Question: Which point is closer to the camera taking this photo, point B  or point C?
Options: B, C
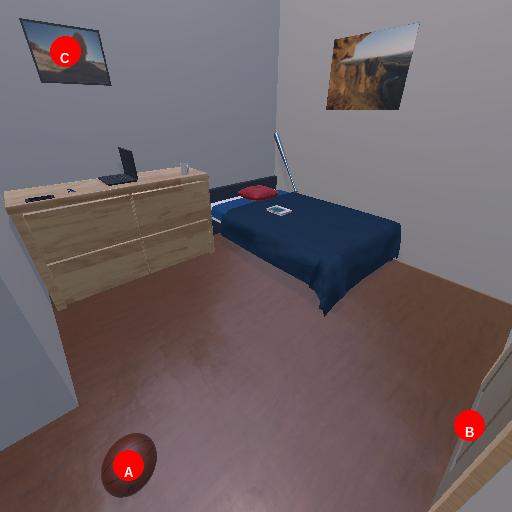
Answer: B